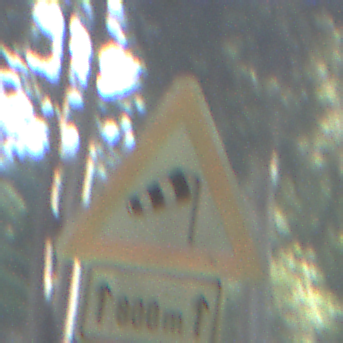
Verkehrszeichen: SeitenwindVonRechts
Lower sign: LaengeEinerStrecke1
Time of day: MorningAfternoon
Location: Outdoor (Nature)
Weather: Clear
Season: NotSpecified
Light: Natural